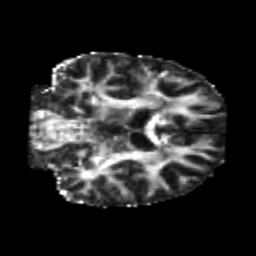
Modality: FA
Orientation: coronal
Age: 22
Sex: male
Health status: healthy
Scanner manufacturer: philips
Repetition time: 7.386 s
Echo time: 0.08599 s